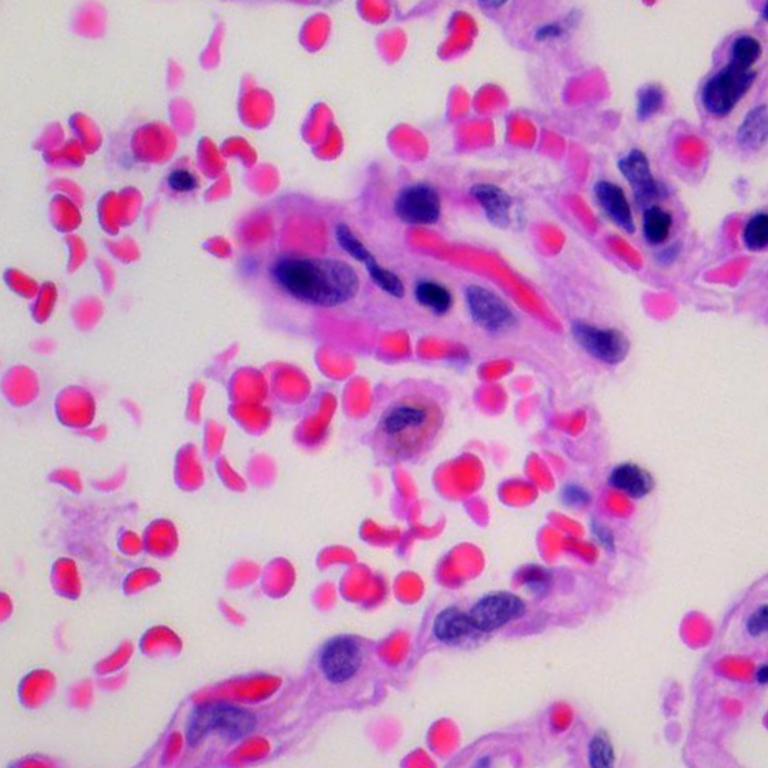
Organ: lung
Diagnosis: benign